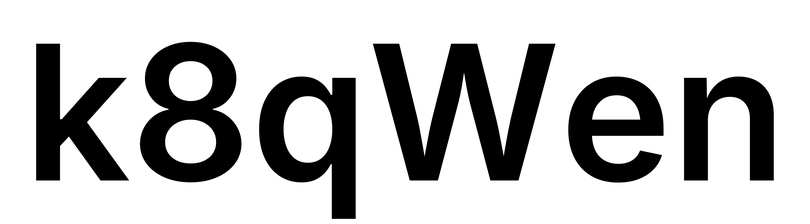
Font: Inter_SemiBold